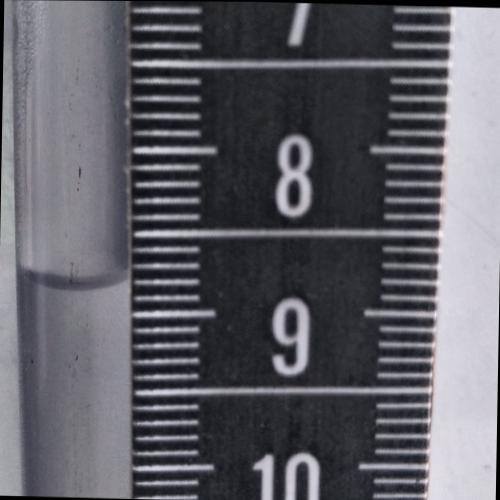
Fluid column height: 8.8 cm